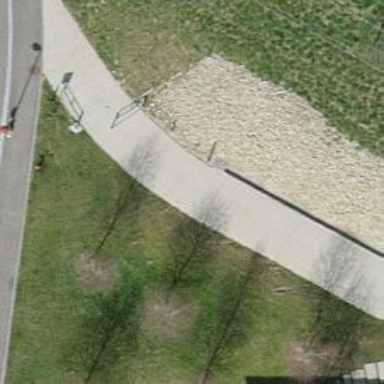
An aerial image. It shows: Footway with concrete surface.